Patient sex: M
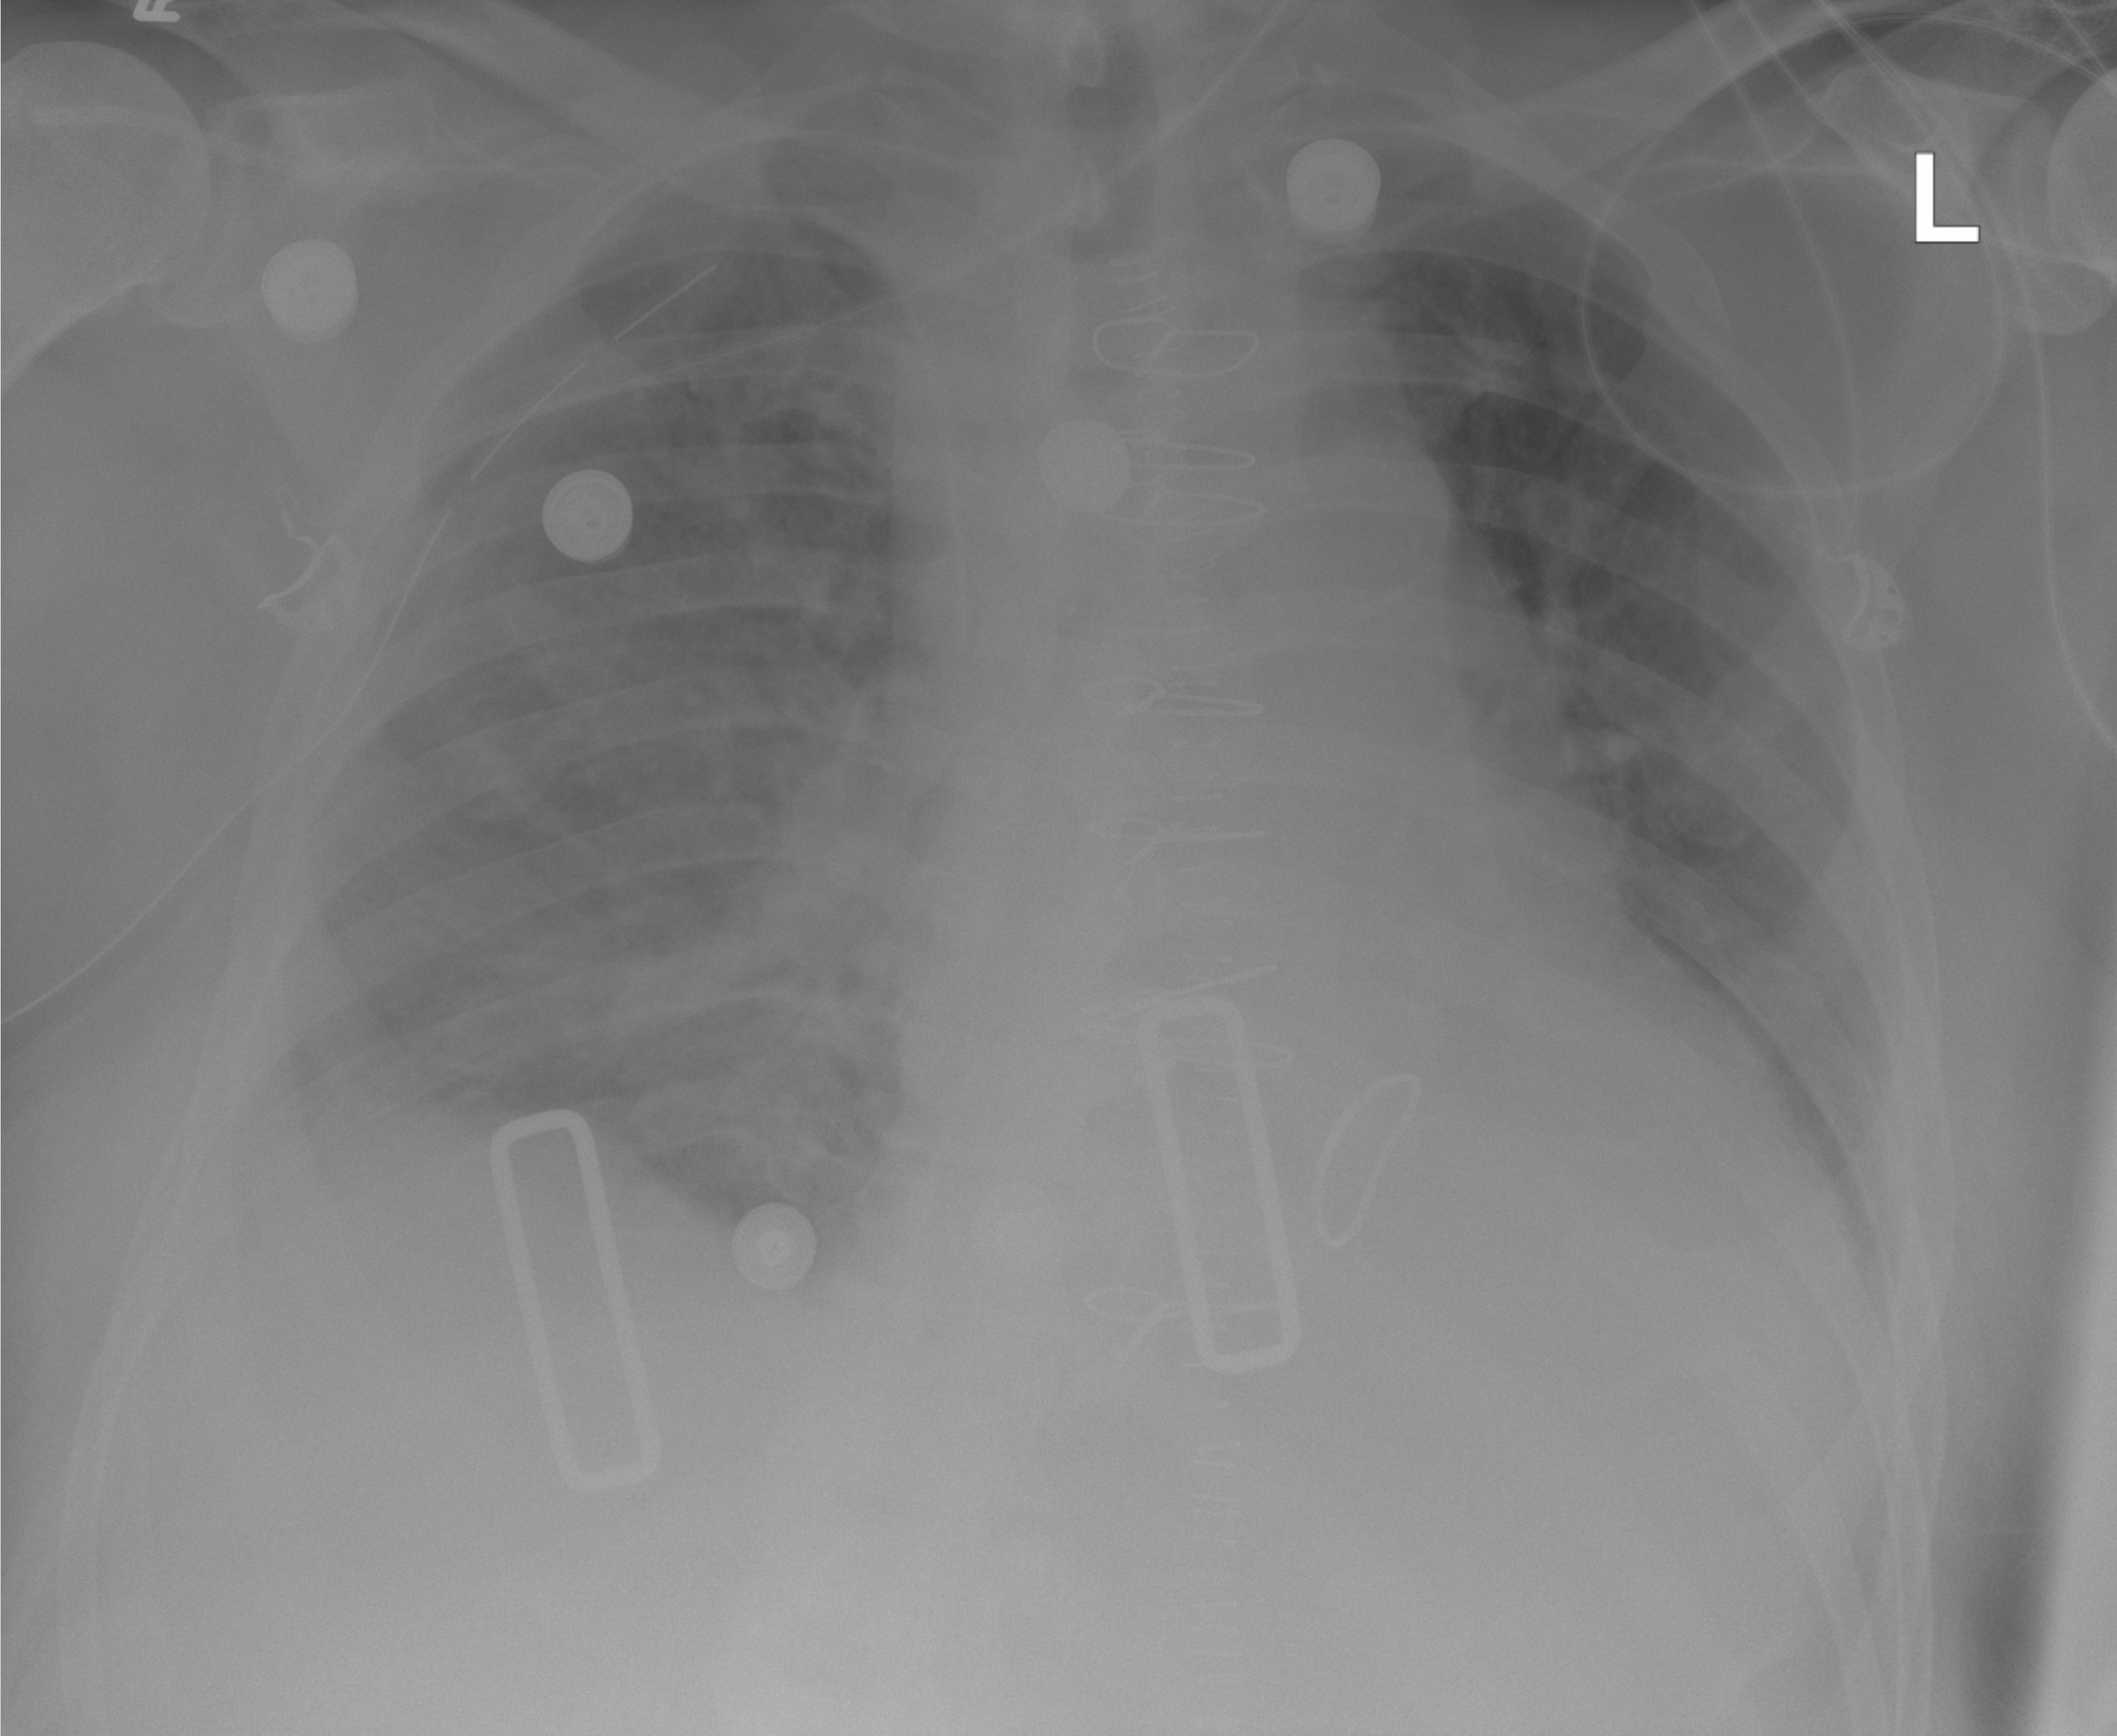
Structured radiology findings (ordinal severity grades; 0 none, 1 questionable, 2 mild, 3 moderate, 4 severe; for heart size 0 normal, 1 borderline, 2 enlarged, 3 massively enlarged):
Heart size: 2
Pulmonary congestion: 2
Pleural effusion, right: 2
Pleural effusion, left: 2
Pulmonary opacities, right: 2
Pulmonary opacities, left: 0
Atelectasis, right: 2
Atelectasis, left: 0